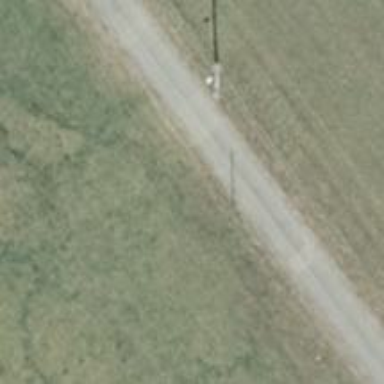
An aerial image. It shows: Power pole.